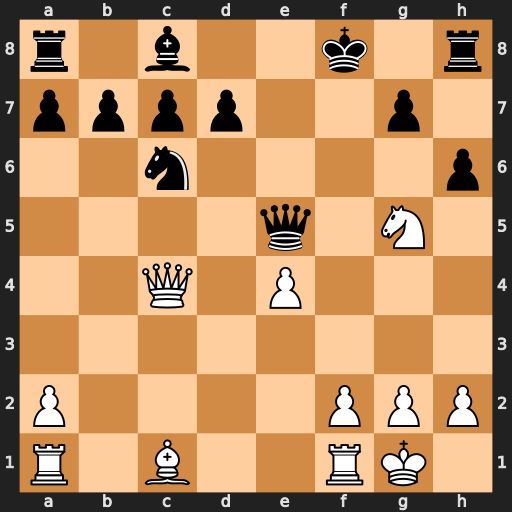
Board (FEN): r1b2k1r/pppp2p1/2n4p/4q1N1/2Q1P3/8/P4PPP/R1B2RK1
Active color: w
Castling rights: -
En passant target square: -
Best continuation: Qf7#